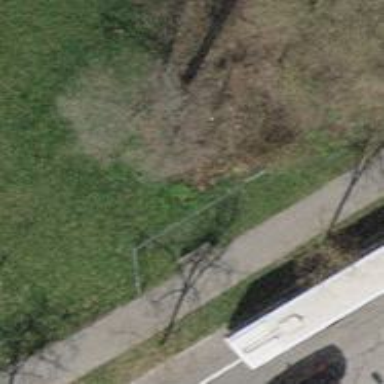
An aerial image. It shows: Bench for seating.